Field crop: tomato
Growth stage: 2
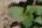
Species: solanum